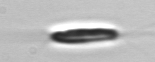
Label: Chrysochromulina